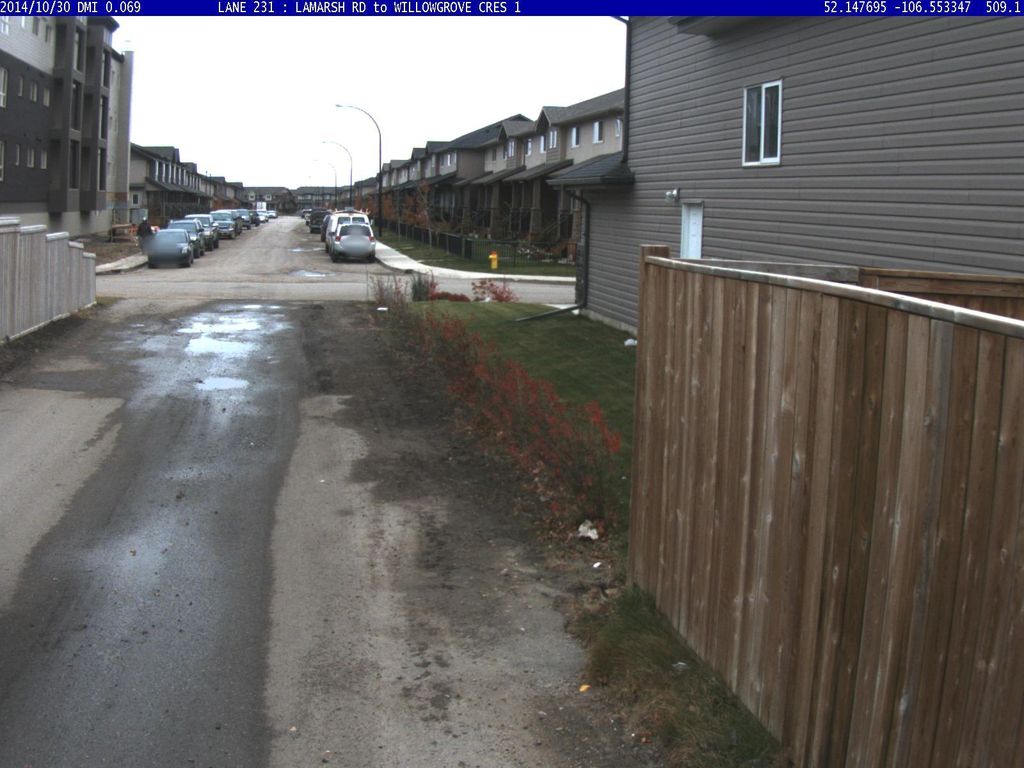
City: saskatoon